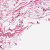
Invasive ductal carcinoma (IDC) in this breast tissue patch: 0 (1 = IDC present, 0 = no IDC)